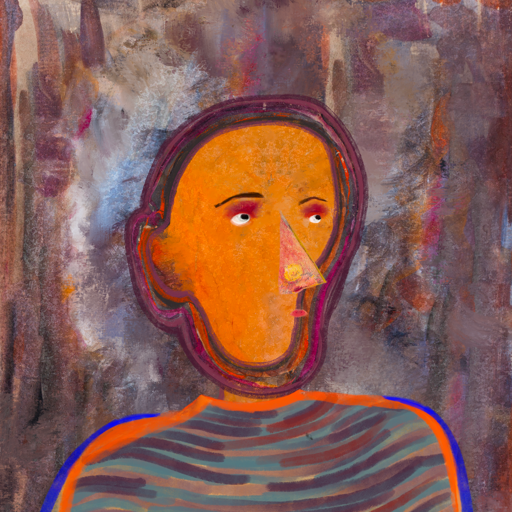
Background: Hypocrite, Head And Neck Side: Hypocrite_w_Hair, Face Side: Irani, Bust: Experience, Hair Side: Blank, Head Accessory: Blank, Second Necklace: Blank, Necklace: Blank, Baby: Blank